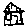
Label: house